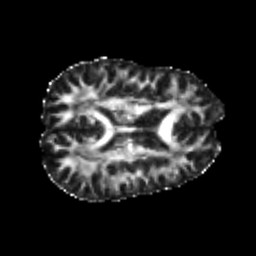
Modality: FA
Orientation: axial
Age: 24
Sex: female
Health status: healthy
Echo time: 0.074 s